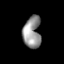
Tissue: skin
Cell type: Epithelial cells
Senescence score: 0.213
Nuclear area (px): 546
Mean DAPI intensity: 149.52